Aerial crown-view tile of a tropical tree (Barro Colorado Island, Panama), acquired 20250915:
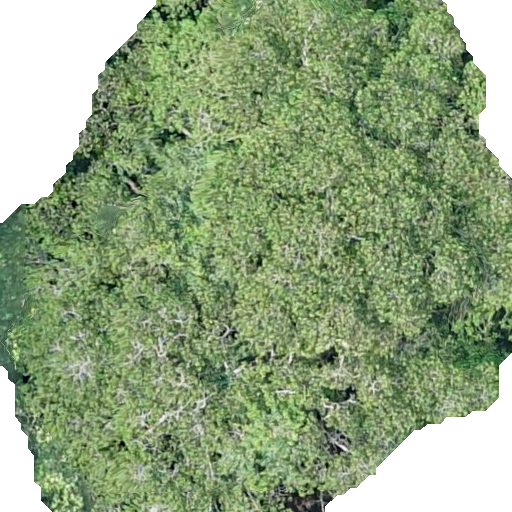
Species: Hura crepitans
GBIF accepted scientific name: Hura crepitans
Crown area: 379.29 m²